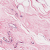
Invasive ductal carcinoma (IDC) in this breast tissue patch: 0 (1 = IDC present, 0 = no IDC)